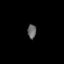
Tissue: prostate
Cell type: T cells
Senescence score: 0.2307
Nuclear area (px): 123
Mean DAPI intensity: 100.122